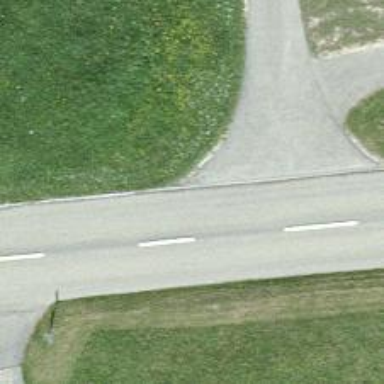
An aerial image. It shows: Bus stop along the road.